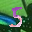
Label: 5